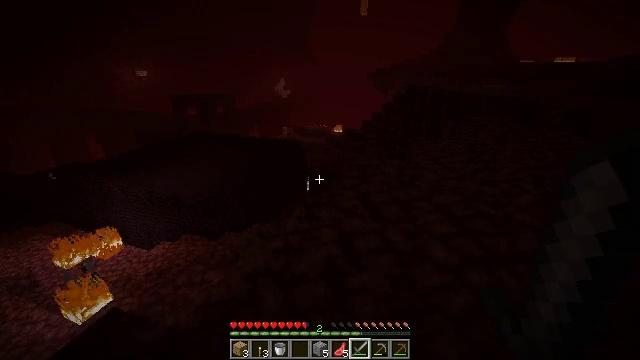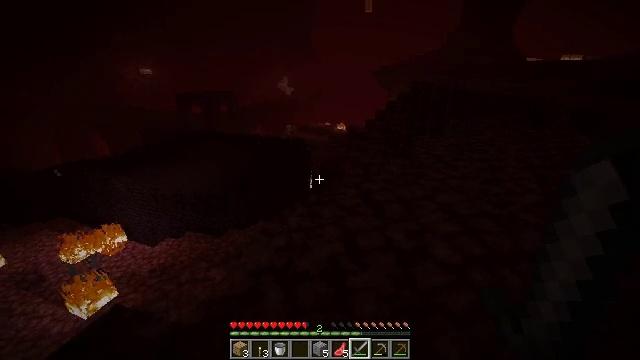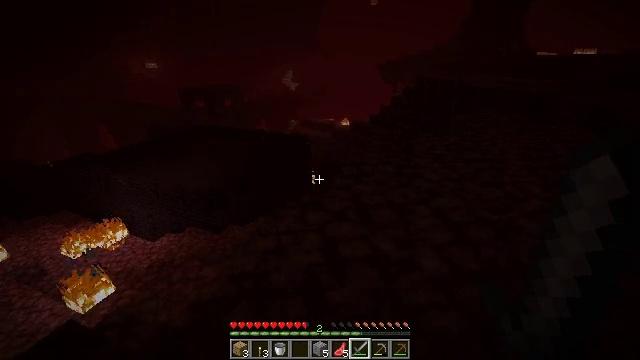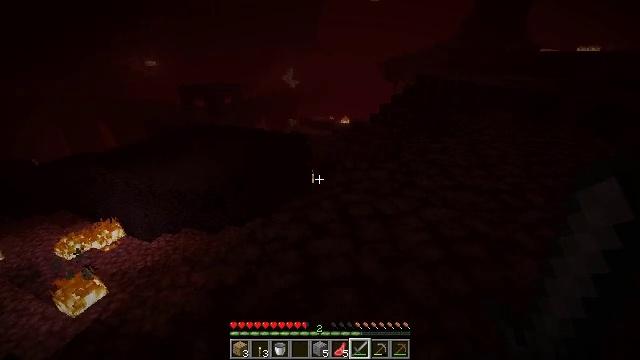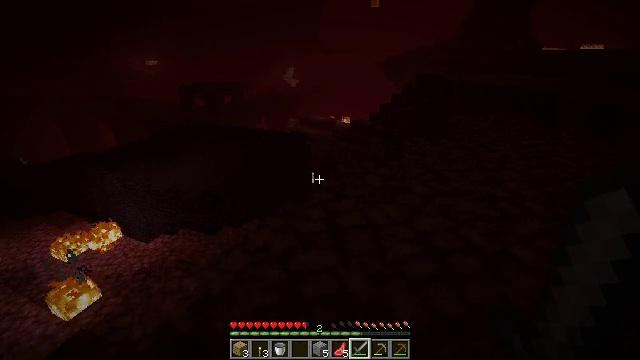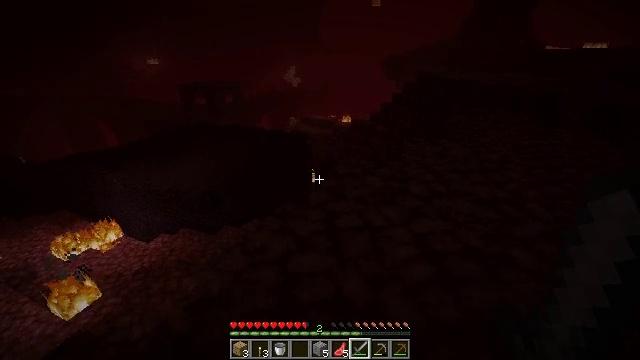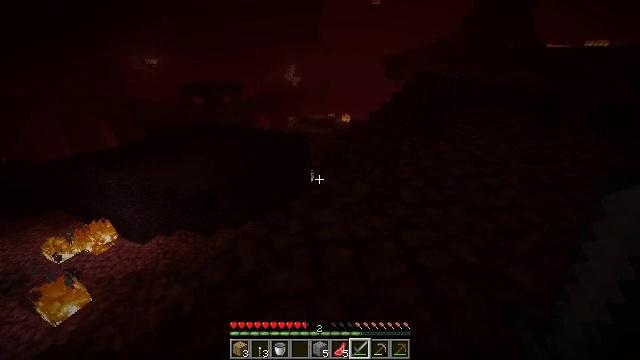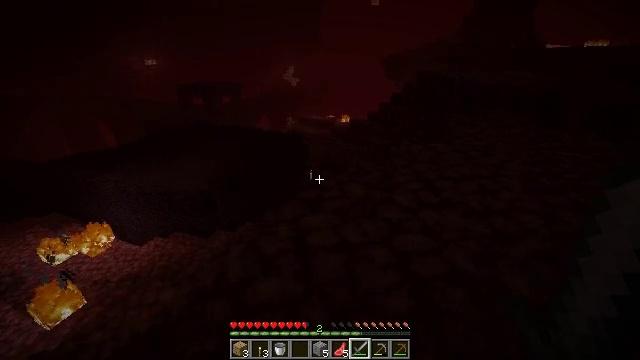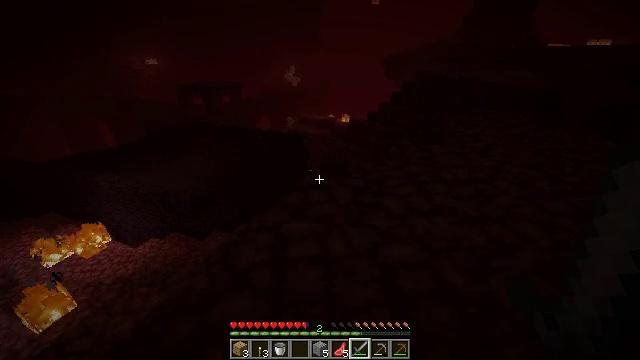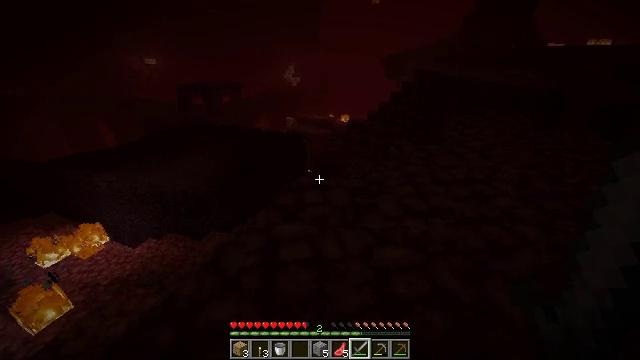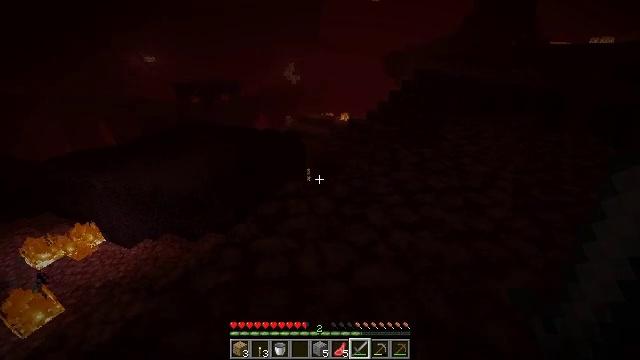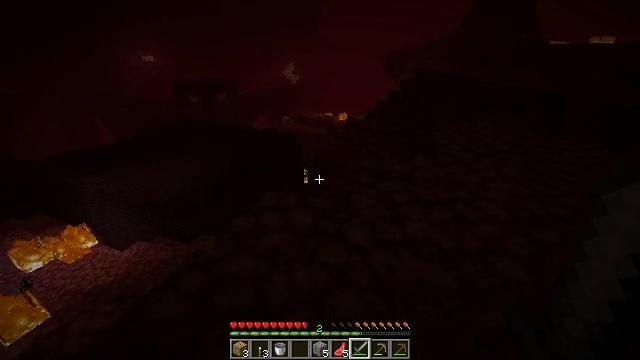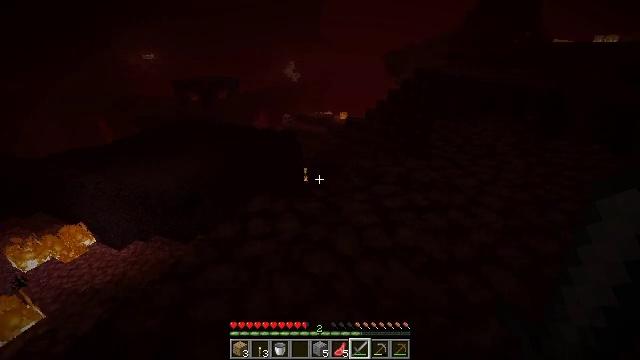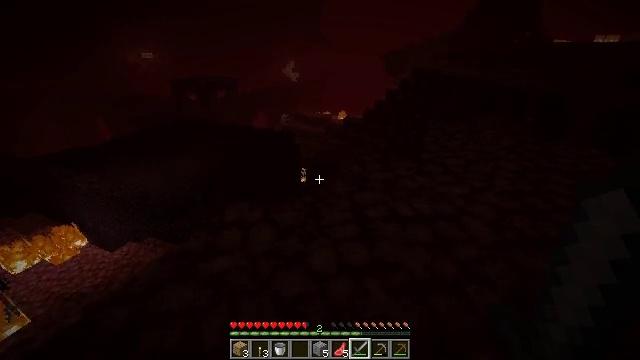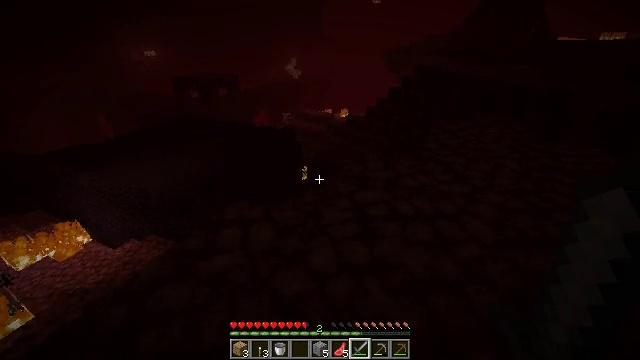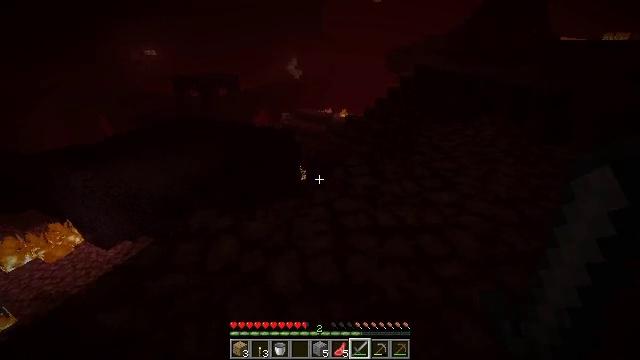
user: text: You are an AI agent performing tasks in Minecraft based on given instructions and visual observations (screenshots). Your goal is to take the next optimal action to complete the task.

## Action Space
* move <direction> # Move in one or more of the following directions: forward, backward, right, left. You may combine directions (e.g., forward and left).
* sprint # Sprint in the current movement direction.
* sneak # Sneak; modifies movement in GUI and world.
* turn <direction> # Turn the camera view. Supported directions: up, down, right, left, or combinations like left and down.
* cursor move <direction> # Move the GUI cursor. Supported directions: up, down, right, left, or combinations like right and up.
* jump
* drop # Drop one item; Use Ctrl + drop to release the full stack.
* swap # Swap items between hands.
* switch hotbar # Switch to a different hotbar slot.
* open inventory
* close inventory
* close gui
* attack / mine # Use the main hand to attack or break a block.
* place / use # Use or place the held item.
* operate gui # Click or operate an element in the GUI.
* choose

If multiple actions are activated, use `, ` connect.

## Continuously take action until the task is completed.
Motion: motion action
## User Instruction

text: Collect nether bricks for building.
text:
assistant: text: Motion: move forward and move right
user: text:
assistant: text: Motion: move forward and move right, turn left
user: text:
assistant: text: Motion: move forward and move right
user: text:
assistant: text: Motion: move forward and move right
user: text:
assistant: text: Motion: move forward and move right
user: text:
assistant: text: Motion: move forward and move right
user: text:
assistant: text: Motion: move forward and move right
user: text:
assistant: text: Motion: move forward and move right
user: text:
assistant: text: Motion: move forward and move right
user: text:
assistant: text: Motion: move forward and move right
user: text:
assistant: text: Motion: move forward and move right
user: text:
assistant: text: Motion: move forward and move right
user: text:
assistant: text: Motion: move forward and move right
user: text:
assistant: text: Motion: move forward and move right
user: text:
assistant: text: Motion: move forward and move right
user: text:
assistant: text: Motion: move forward and move right
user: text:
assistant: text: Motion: move forward and move right
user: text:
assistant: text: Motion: move forward and move right
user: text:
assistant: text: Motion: move forward
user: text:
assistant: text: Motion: move forward
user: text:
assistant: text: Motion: move forward
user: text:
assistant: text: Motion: move forward
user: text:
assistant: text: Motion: move forward
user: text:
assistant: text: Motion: move forward
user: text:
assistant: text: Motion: move forward
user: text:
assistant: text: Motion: move forward
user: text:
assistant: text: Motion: move forward
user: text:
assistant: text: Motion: move forward
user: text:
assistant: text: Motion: move forward
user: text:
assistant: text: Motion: no_op